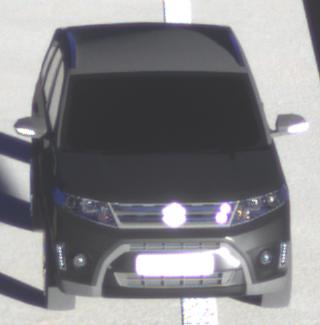
Make: Suzuki
Model: Vitara 1.6
Detailed model: Vitara (LY)
Model produced from: 2015/04
Model produced until: 2018/08
Doors: 5
Color: black
Road condition: dry road
Daytime: sunrise or sunset
Contrast: high contrast